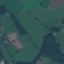
Label: Pasture